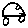
Label: car